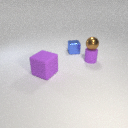
small purple rubber cylinder to the right of large purple rubber cube